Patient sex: F
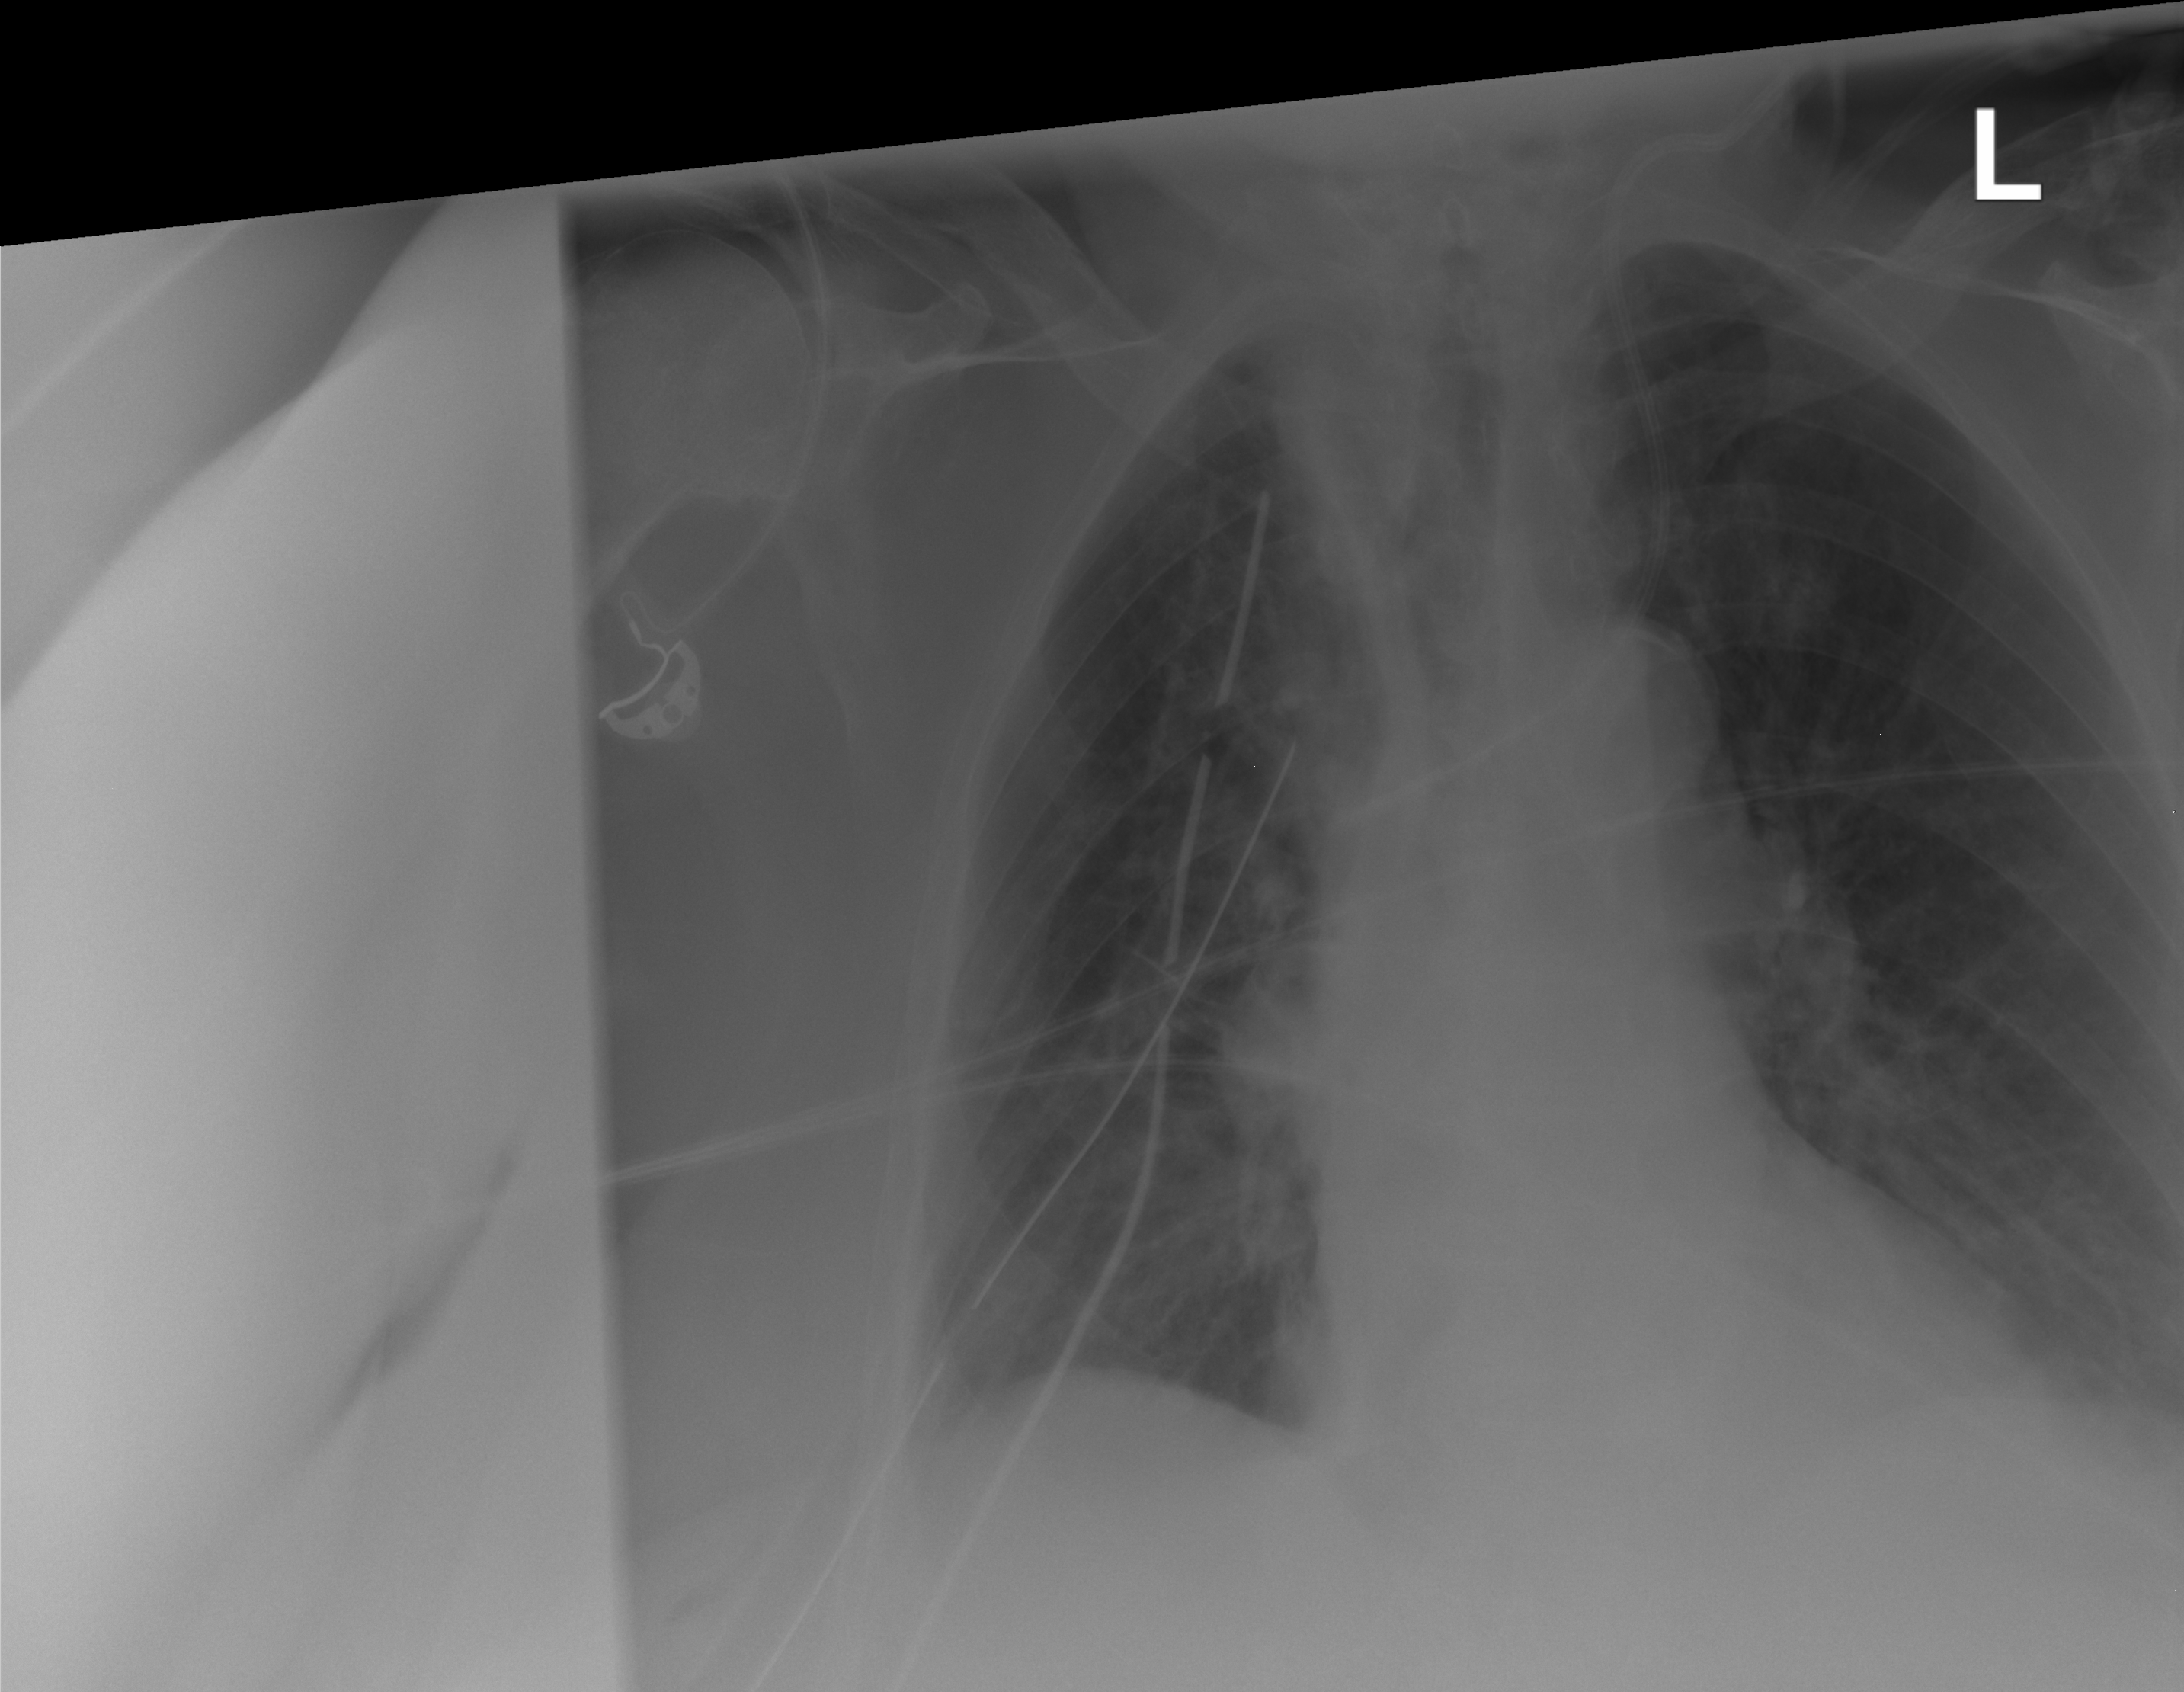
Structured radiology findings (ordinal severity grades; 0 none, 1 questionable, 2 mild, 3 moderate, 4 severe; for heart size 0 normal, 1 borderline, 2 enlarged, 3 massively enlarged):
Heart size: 0
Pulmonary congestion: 0
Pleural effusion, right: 0
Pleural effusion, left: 2
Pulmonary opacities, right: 0
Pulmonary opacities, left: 0
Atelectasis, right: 2
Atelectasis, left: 2